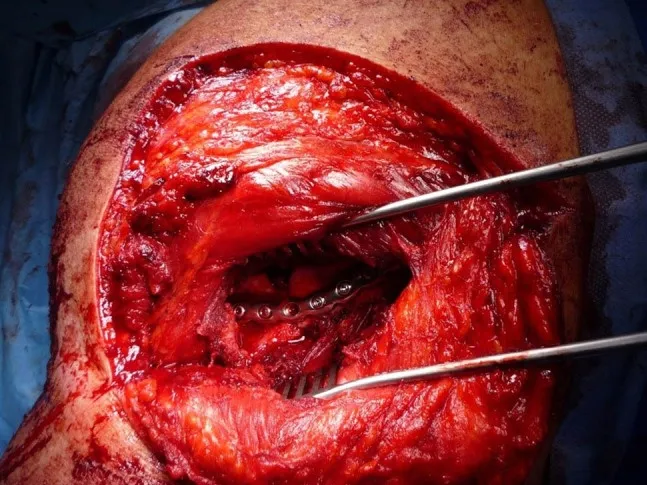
Osteosynthesis of the scapula using a pre-shaped implant.
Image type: medical_photograph (other_medical_photograph)